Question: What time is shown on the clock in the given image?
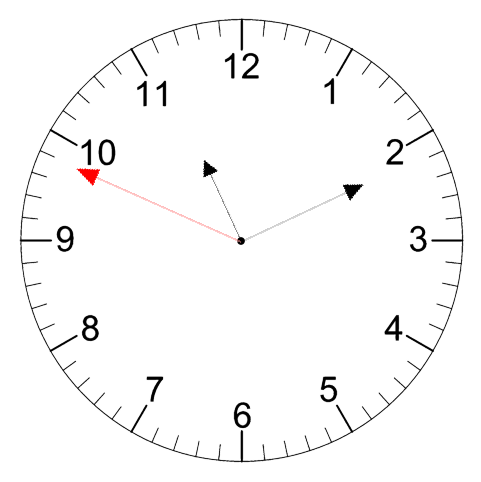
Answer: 11:10:49